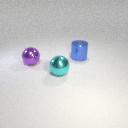
large blue metal cylinder to the right of large cyan metal sphere